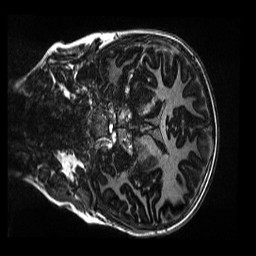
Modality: MP2RAGE
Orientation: coronal
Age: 10
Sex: male
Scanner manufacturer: siemens
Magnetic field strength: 3 T
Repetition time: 4 s
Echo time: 0.00303 s